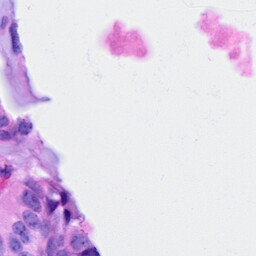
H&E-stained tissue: Breast